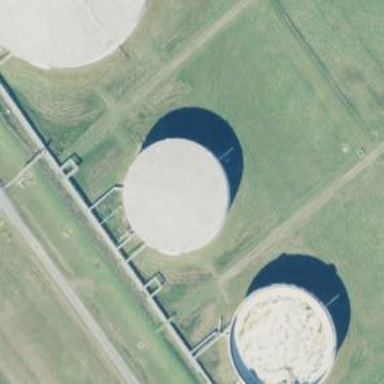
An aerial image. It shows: Storage tank which is man-made.